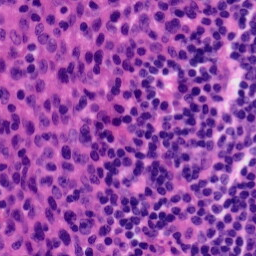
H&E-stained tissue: Tonsil